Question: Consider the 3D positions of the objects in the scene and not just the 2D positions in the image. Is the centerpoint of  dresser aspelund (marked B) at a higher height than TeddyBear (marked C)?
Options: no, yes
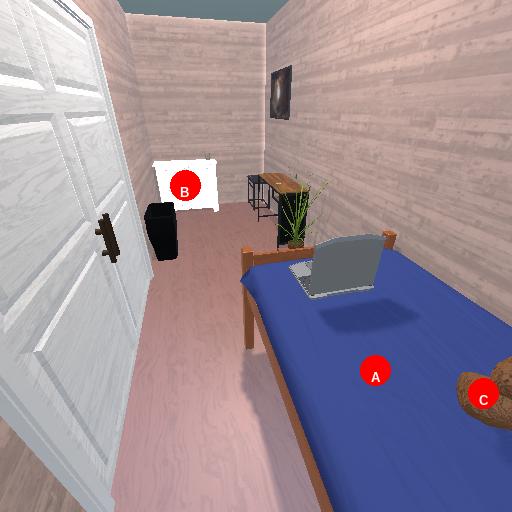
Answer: no